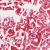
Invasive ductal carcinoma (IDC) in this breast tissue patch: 0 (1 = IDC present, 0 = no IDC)